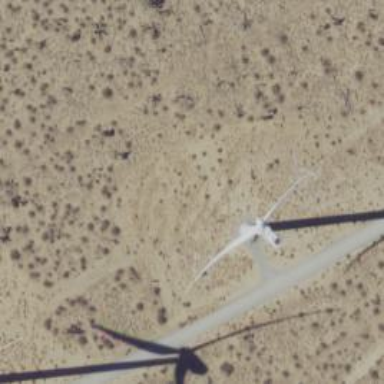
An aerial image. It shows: Wind generator powered by Vestas horizontal axis wind turbine.